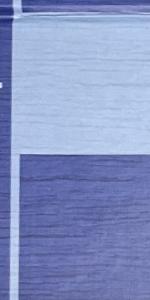
Label: Empty